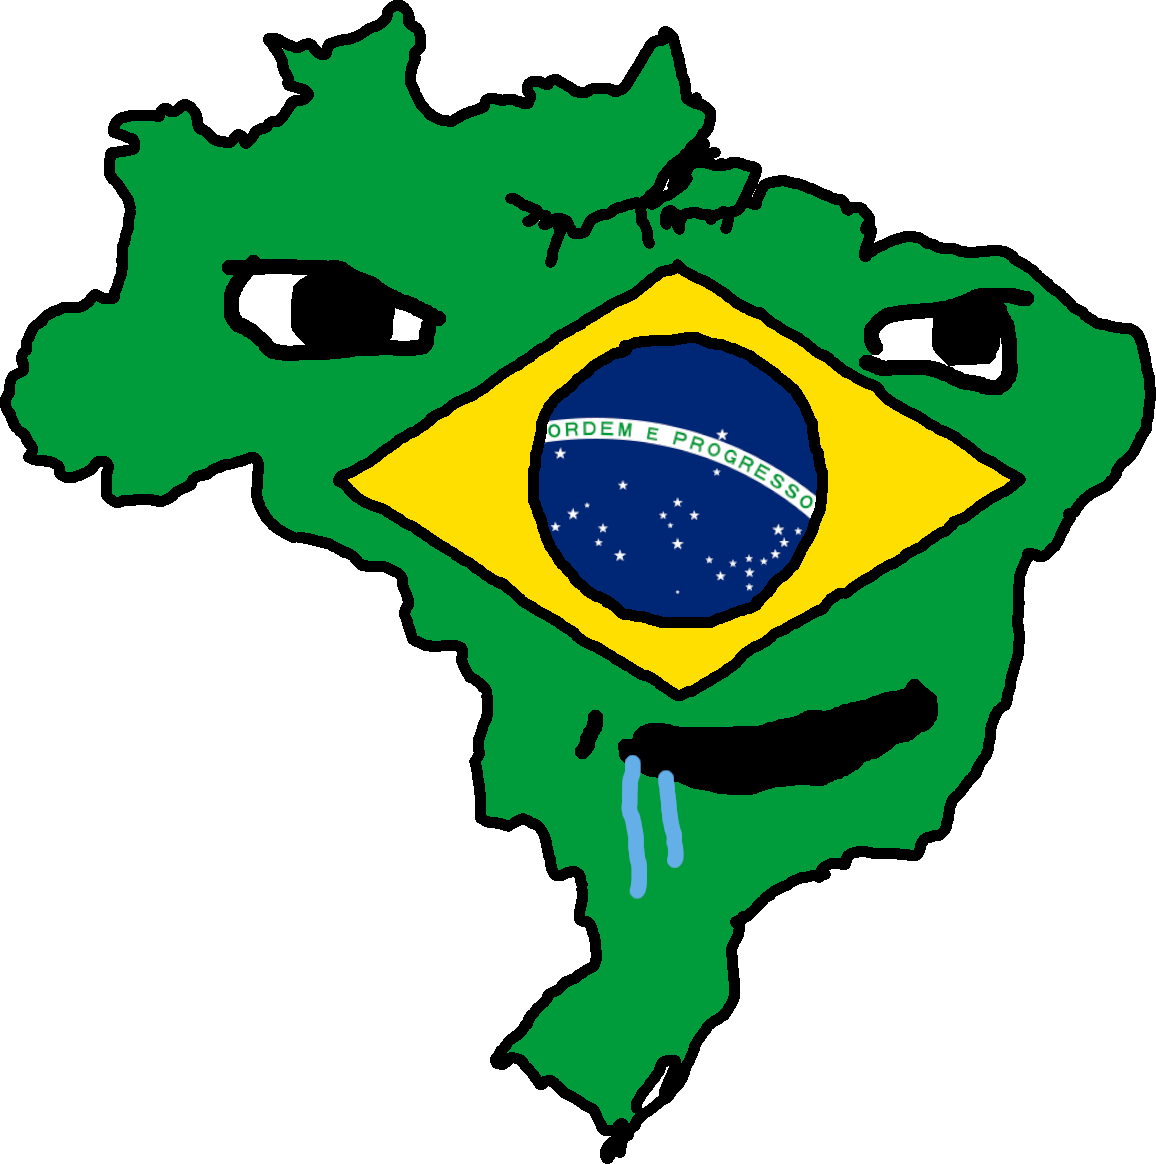
Label: 5_Brainlet